Field crop: tomato
Growth stage: 1
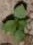
Species: solanum